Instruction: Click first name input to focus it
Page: traveler
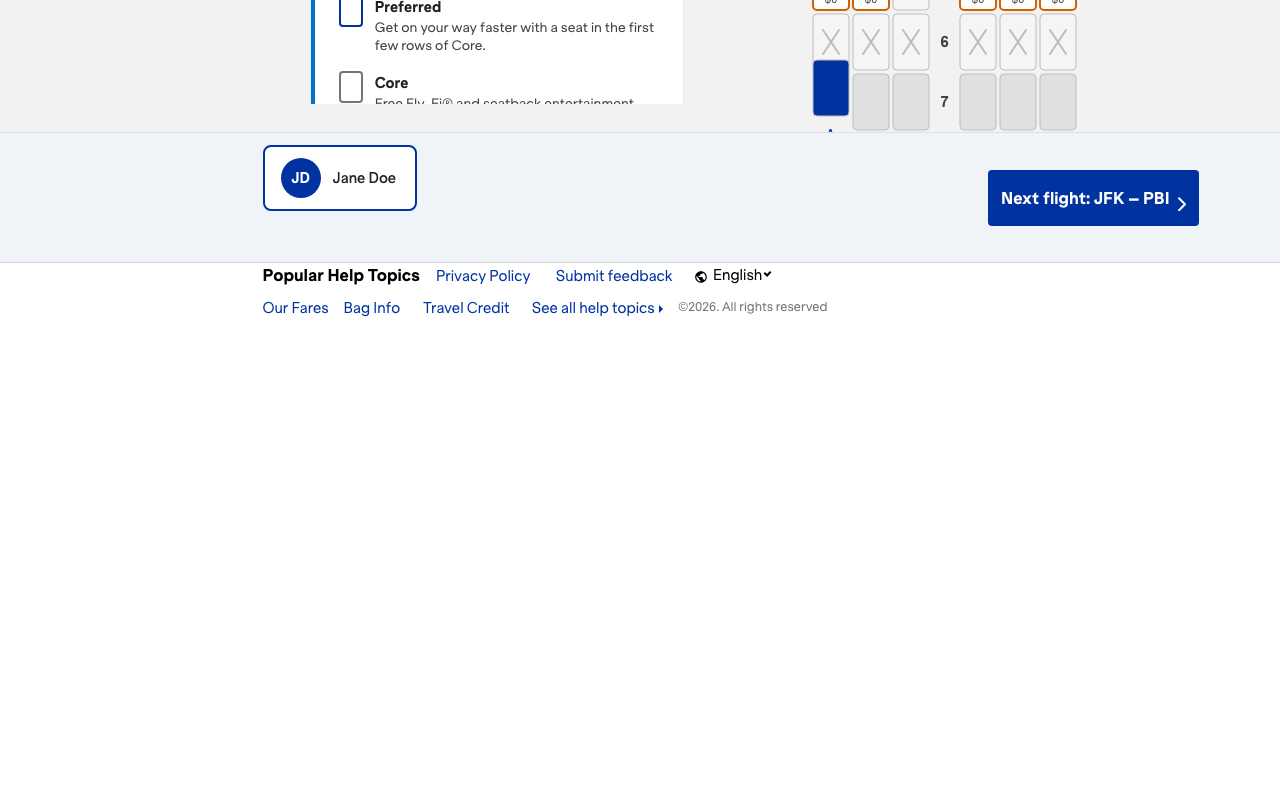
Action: click